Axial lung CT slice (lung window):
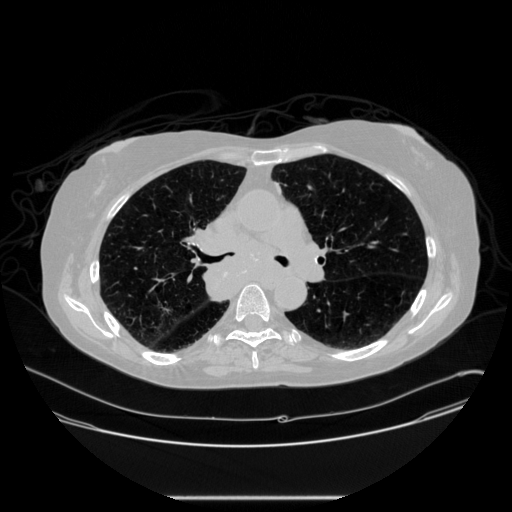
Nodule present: no